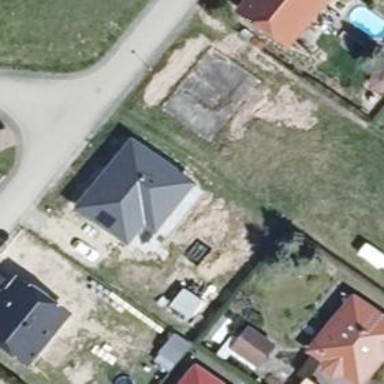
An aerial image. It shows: Detached building with multiple parts.